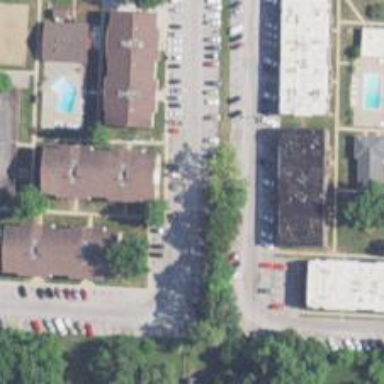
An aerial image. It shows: Living street.